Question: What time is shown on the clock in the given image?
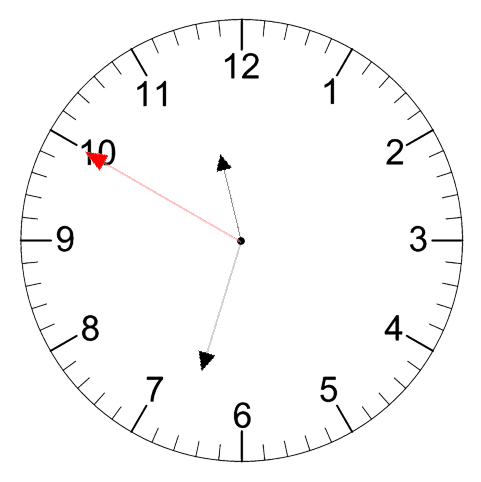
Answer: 11:32:50